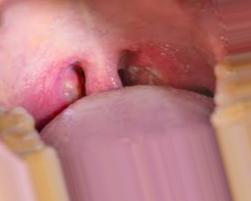
Condition: Mouth Ulcer